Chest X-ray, PA view. Patient: 28 years old, sex F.
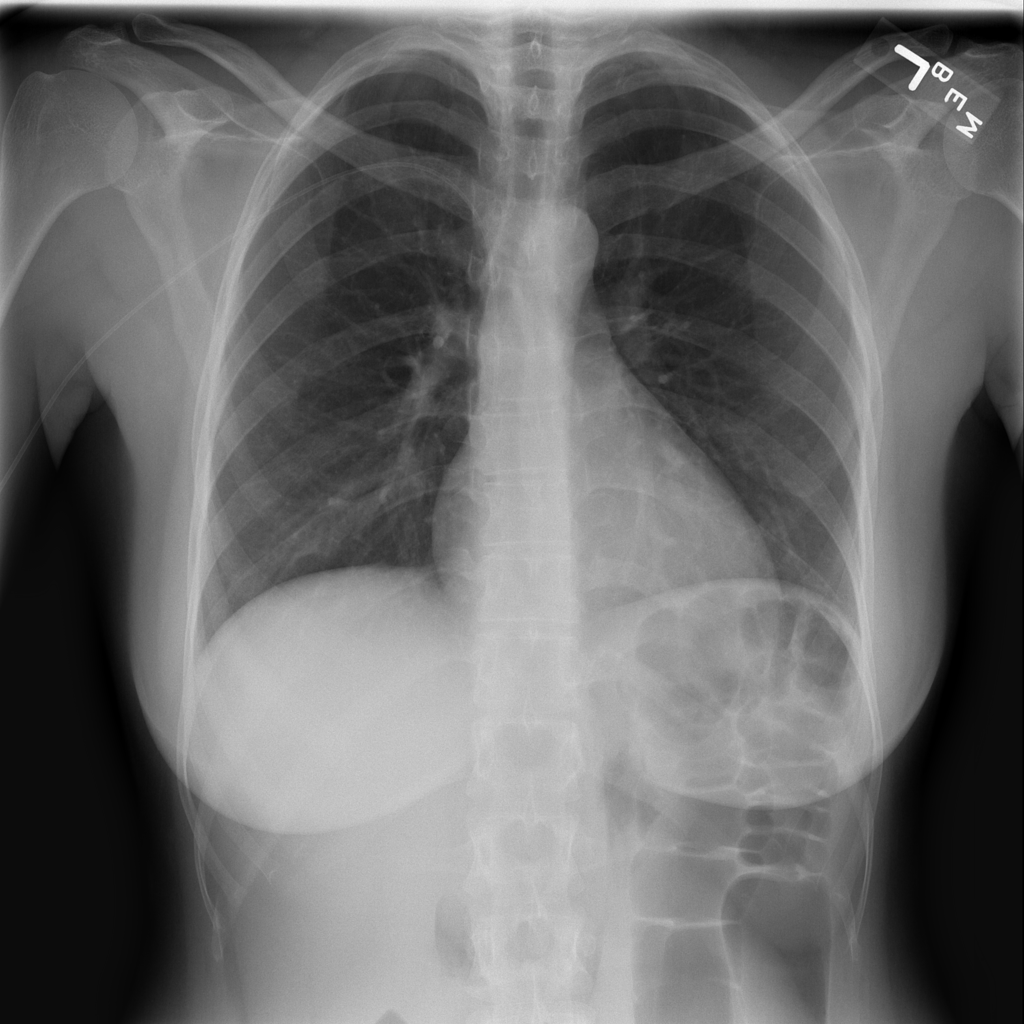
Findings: No Finding